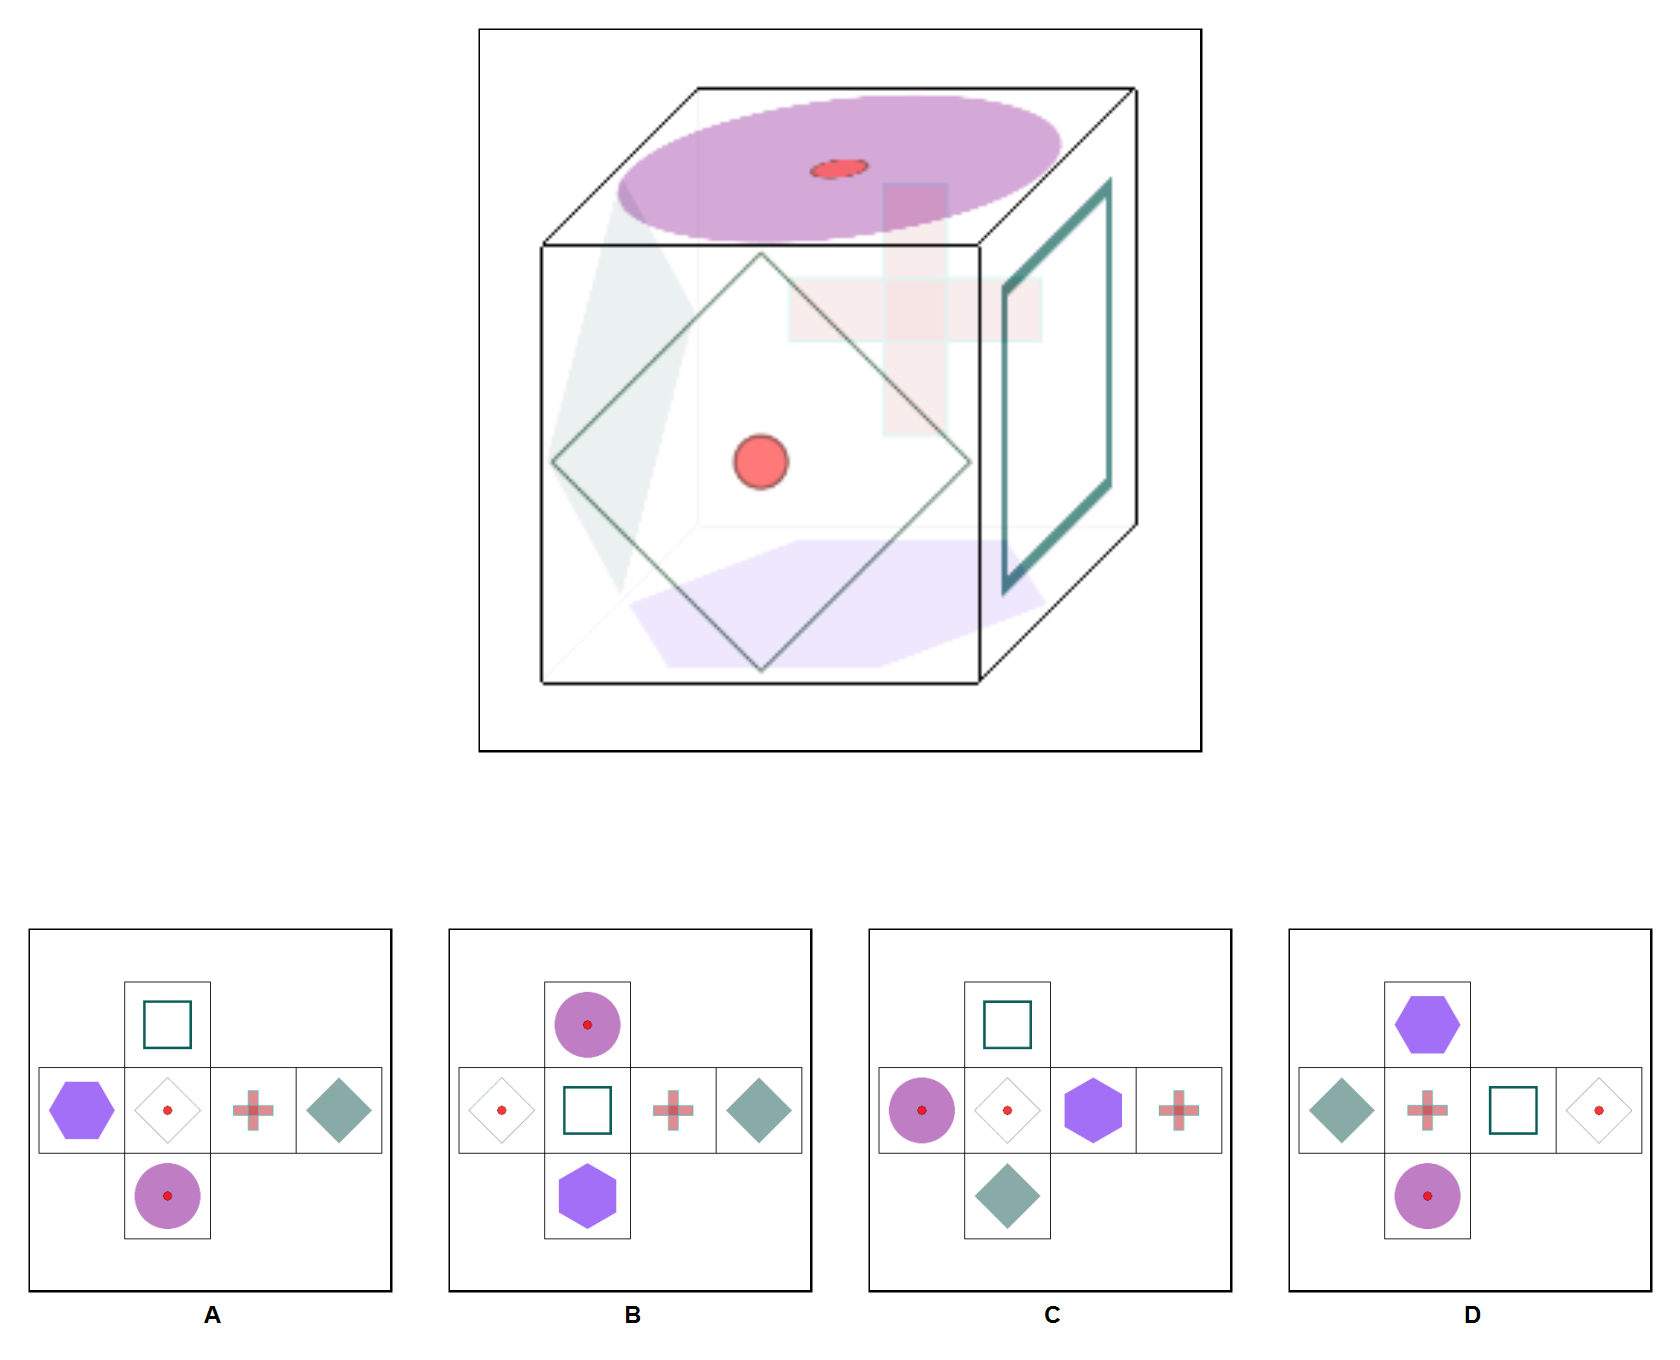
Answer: A